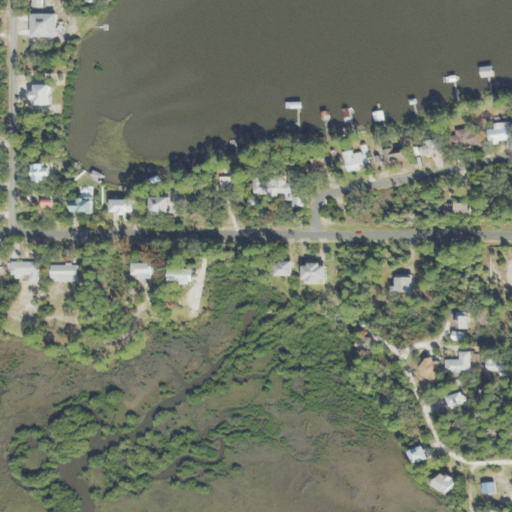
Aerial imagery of island in Florida named Way Key containing herbaceous wetlands, low intensity development, open water, medium intensity development, shrub, evergreen forest, open development, mixed forest, and barren land